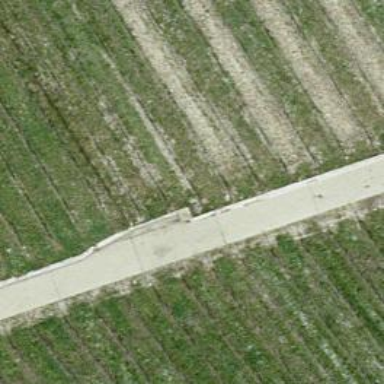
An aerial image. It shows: Track with grade 1 quality.